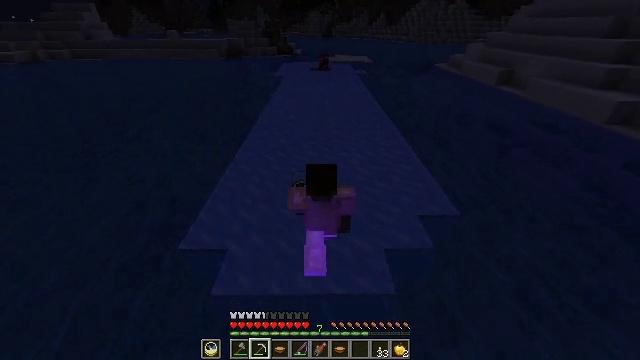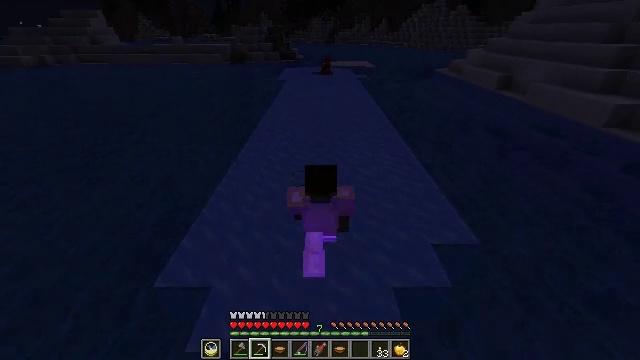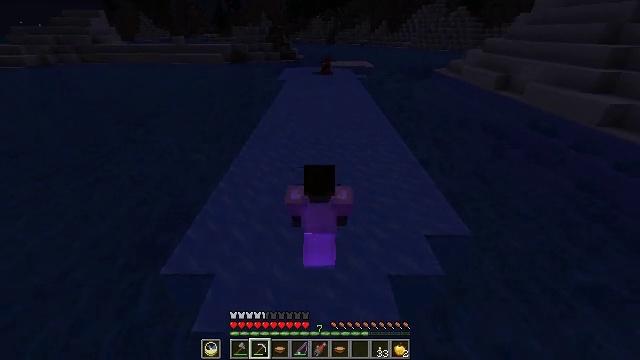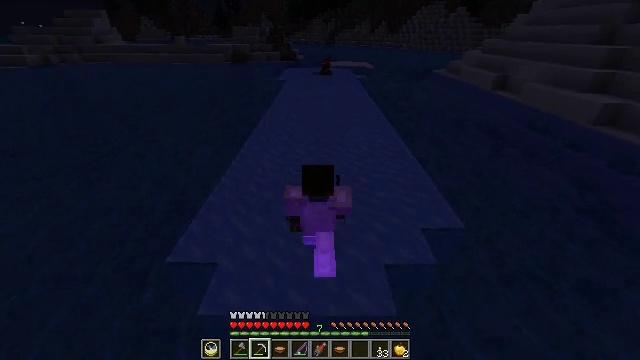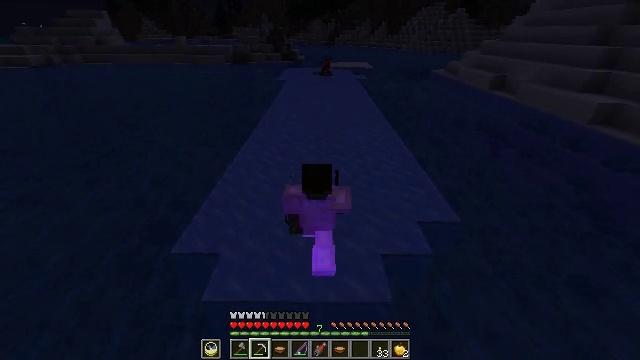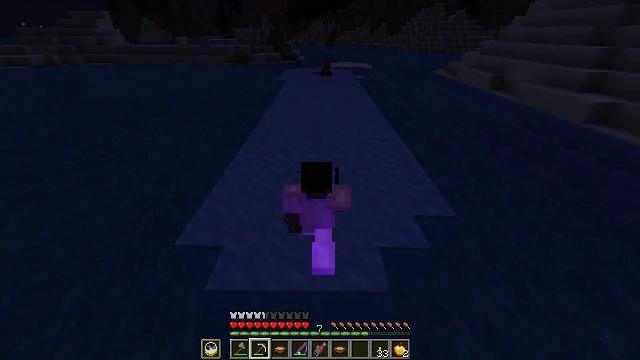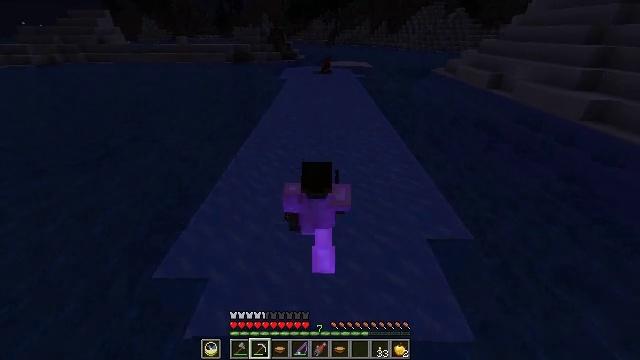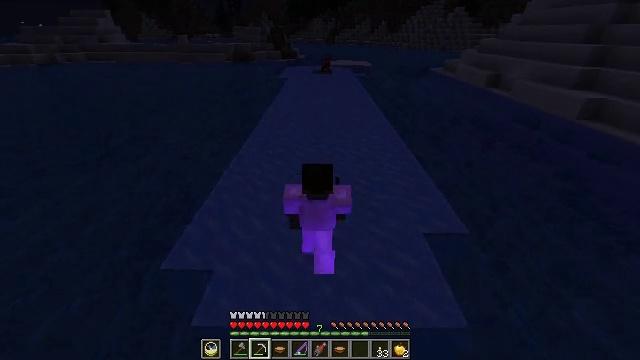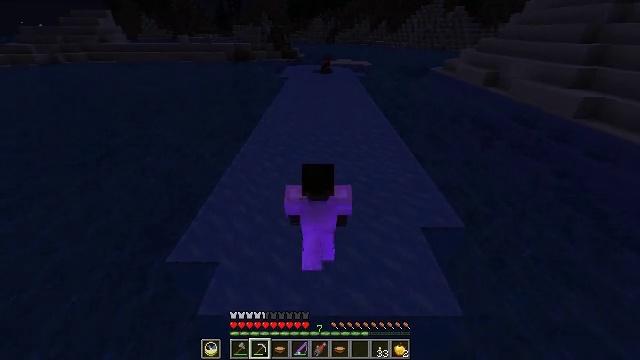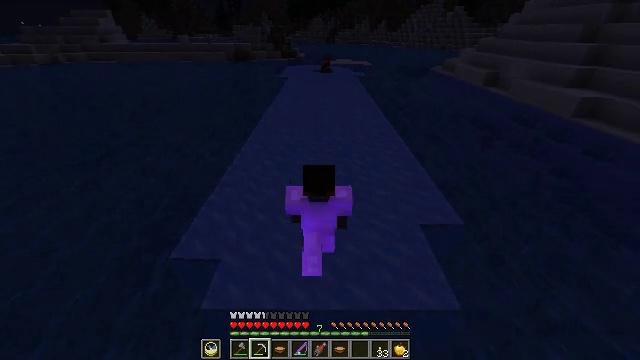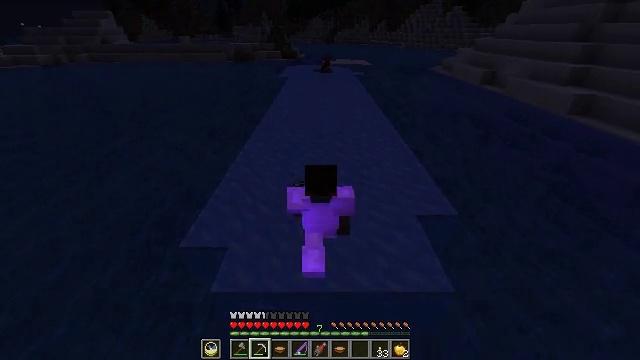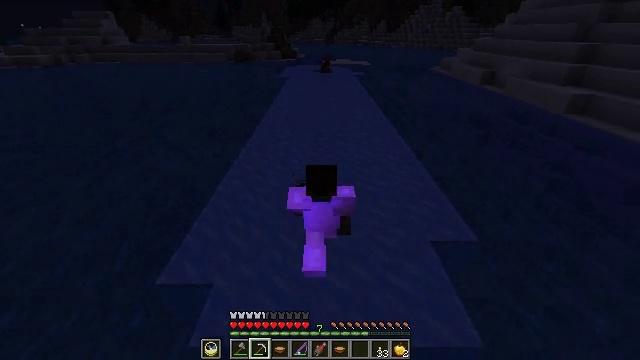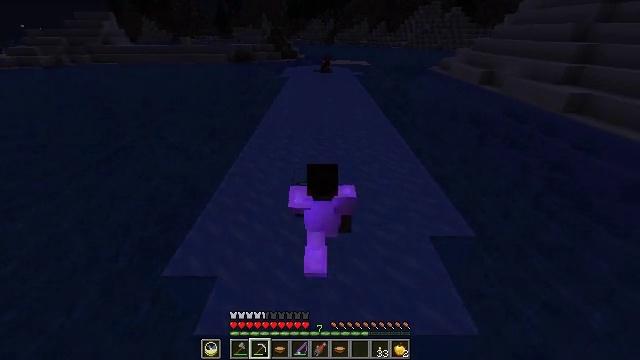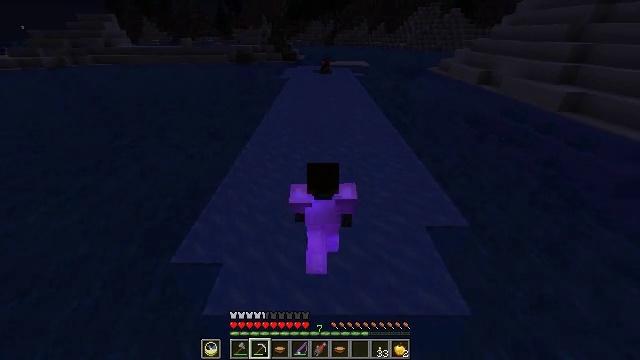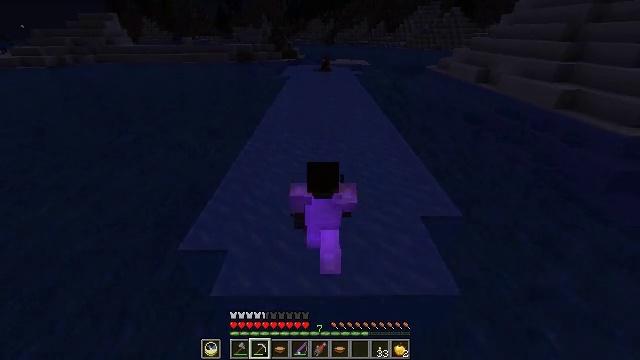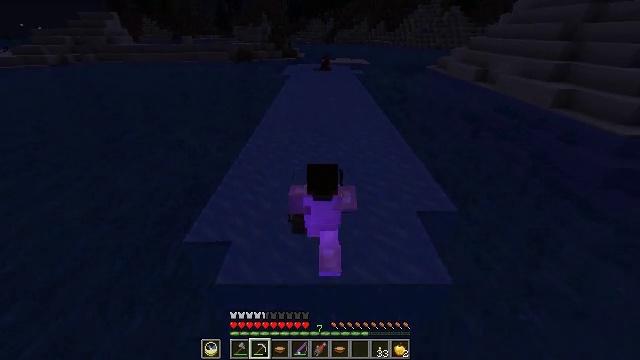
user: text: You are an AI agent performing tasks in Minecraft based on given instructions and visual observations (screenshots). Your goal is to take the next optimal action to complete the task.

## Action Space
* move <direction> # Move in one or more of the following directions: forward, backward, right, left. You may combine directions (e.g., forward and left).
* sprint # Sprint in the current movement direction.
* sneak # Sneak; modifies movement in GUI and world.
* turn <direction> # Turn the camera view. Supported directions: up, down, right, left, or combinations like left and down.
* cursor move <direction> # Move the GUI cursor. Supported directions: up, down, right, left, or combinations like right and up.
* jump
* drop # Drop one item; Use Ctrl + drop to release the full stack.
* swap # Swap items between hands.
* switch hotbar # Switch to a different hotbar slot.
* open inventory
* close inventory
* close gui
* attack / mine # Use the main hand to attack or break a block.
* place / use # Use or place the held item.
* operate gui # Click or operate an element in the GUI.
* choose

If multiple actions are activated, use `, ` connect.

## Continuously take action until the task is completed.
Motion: motion action
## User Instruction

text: Mine the frosted ice block.
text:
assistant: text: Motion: move back, turn up
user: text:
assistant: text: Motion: move back
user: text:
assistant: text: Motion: move back
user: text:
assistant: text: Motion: move back
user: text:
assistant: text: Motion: move back
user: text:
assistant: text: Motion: move back
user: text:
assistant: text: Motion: move back
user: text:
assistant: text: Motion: move back
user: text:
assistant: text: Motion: move back
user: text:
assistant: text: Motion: move back
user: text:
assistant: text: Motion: move back
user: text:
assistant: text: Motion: move back
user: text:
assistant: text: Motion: move back
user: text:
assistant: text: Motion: move back
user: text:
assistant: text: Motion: move back
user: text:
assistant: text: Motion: move back
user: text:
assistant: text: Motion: move back
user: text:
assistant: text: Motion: move back
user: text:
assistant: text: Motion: move back
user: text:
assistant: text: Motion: move back
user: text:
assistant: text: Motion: move back
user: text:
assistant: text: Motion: move back
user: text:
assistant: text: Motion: move back
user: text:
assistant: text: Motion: move back
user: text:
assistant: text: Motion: move back
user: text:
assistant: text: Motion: move back
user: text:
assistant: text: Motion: move back
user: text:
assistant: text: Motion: move back
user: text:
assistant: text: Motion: move back
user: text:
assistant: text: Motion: move back